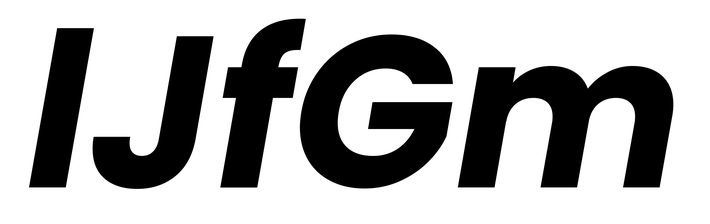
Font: Poppins-BoldItalic